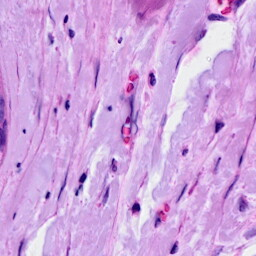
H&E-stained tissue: Breast